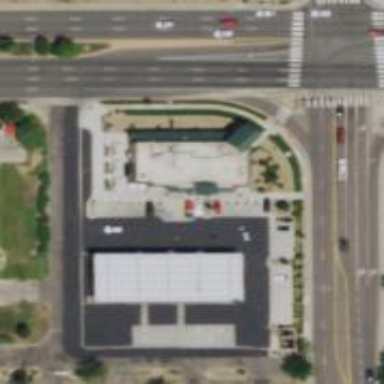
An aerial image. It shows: Convenience shop.